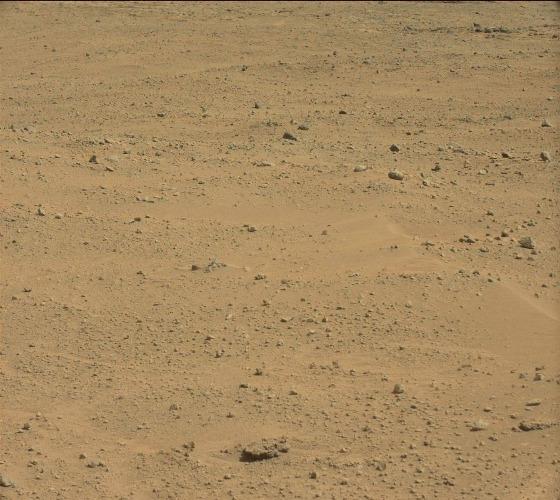
Terrain classes present: Gravel / Sand / Soil, Rock, Shadow